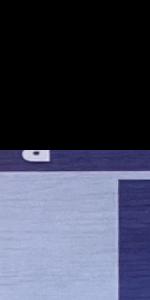
Label: Empty